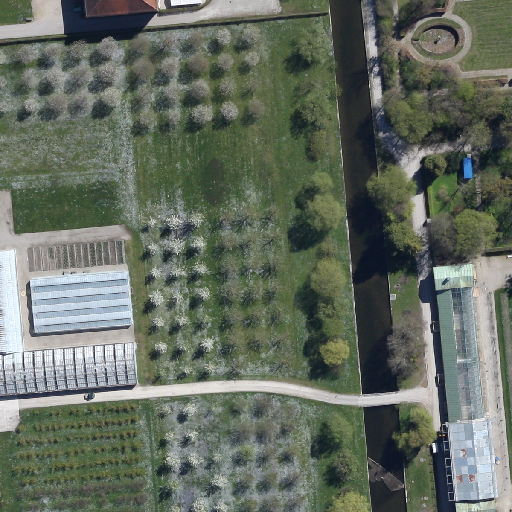
Referring expression: car